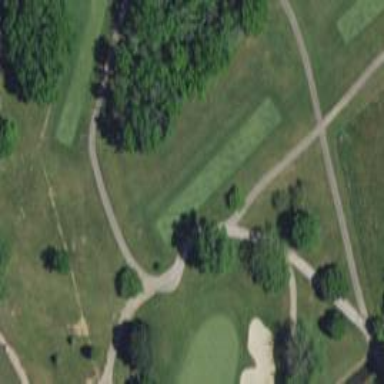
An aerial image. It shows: Service road used as golf cart path.